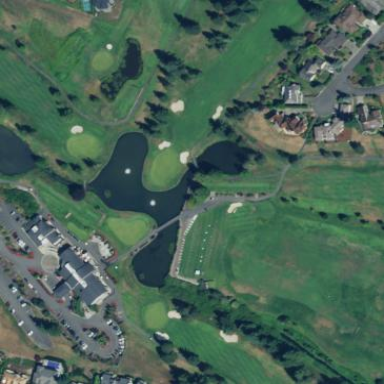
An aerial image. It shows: Driving range for golf on grass.